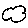
Label: cloud